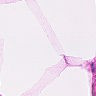
Metastatic tissue present: no